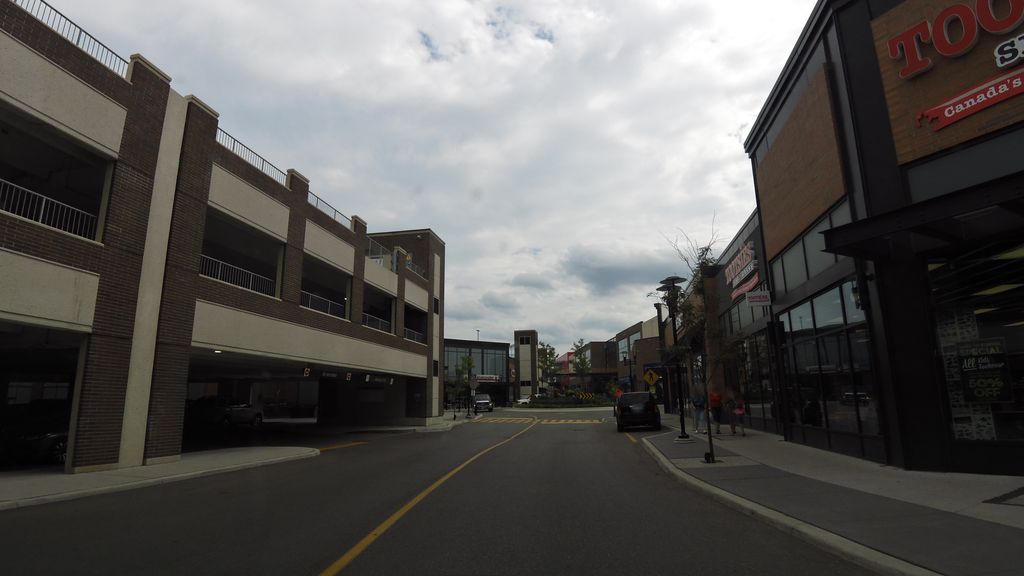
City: toronto